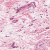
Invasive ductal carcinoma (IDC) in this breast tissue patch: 0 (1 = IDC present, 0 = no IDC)